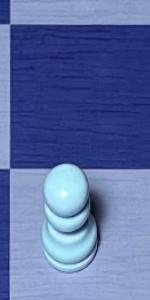
Label: Pawn_White